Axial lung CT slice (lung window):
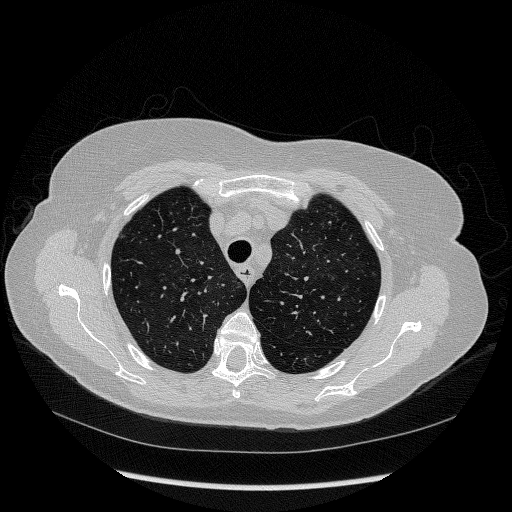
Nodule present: no